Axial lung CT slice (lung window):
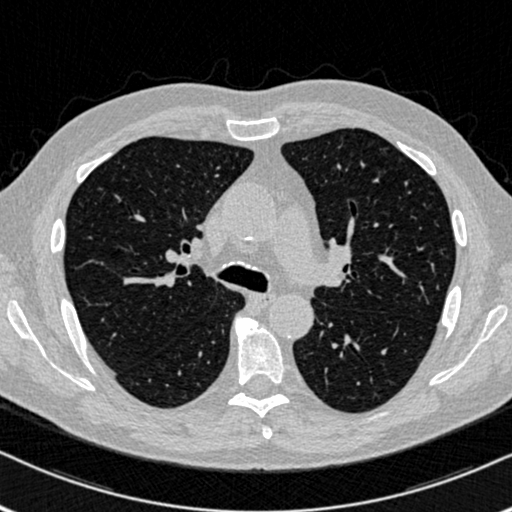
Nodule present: no